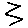
Label: zigzag